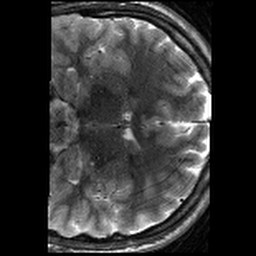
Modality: T2w
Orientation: coronal
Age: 22
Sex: male
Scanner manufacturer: siemens
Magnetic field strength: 3 T
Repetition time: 8.02 s
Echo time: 0.08 s